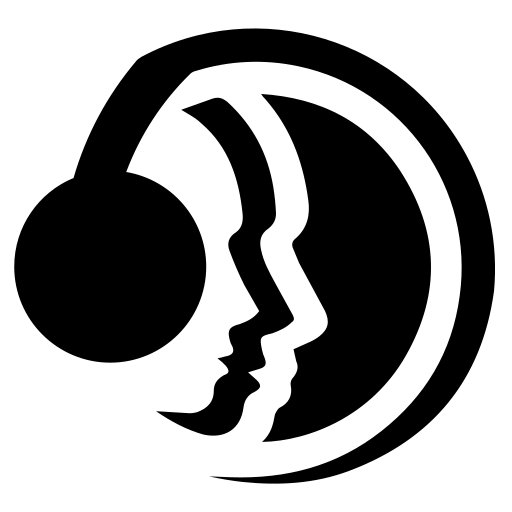
Tags: icon, FontAwesome, fa-icon, brand, teamspeak